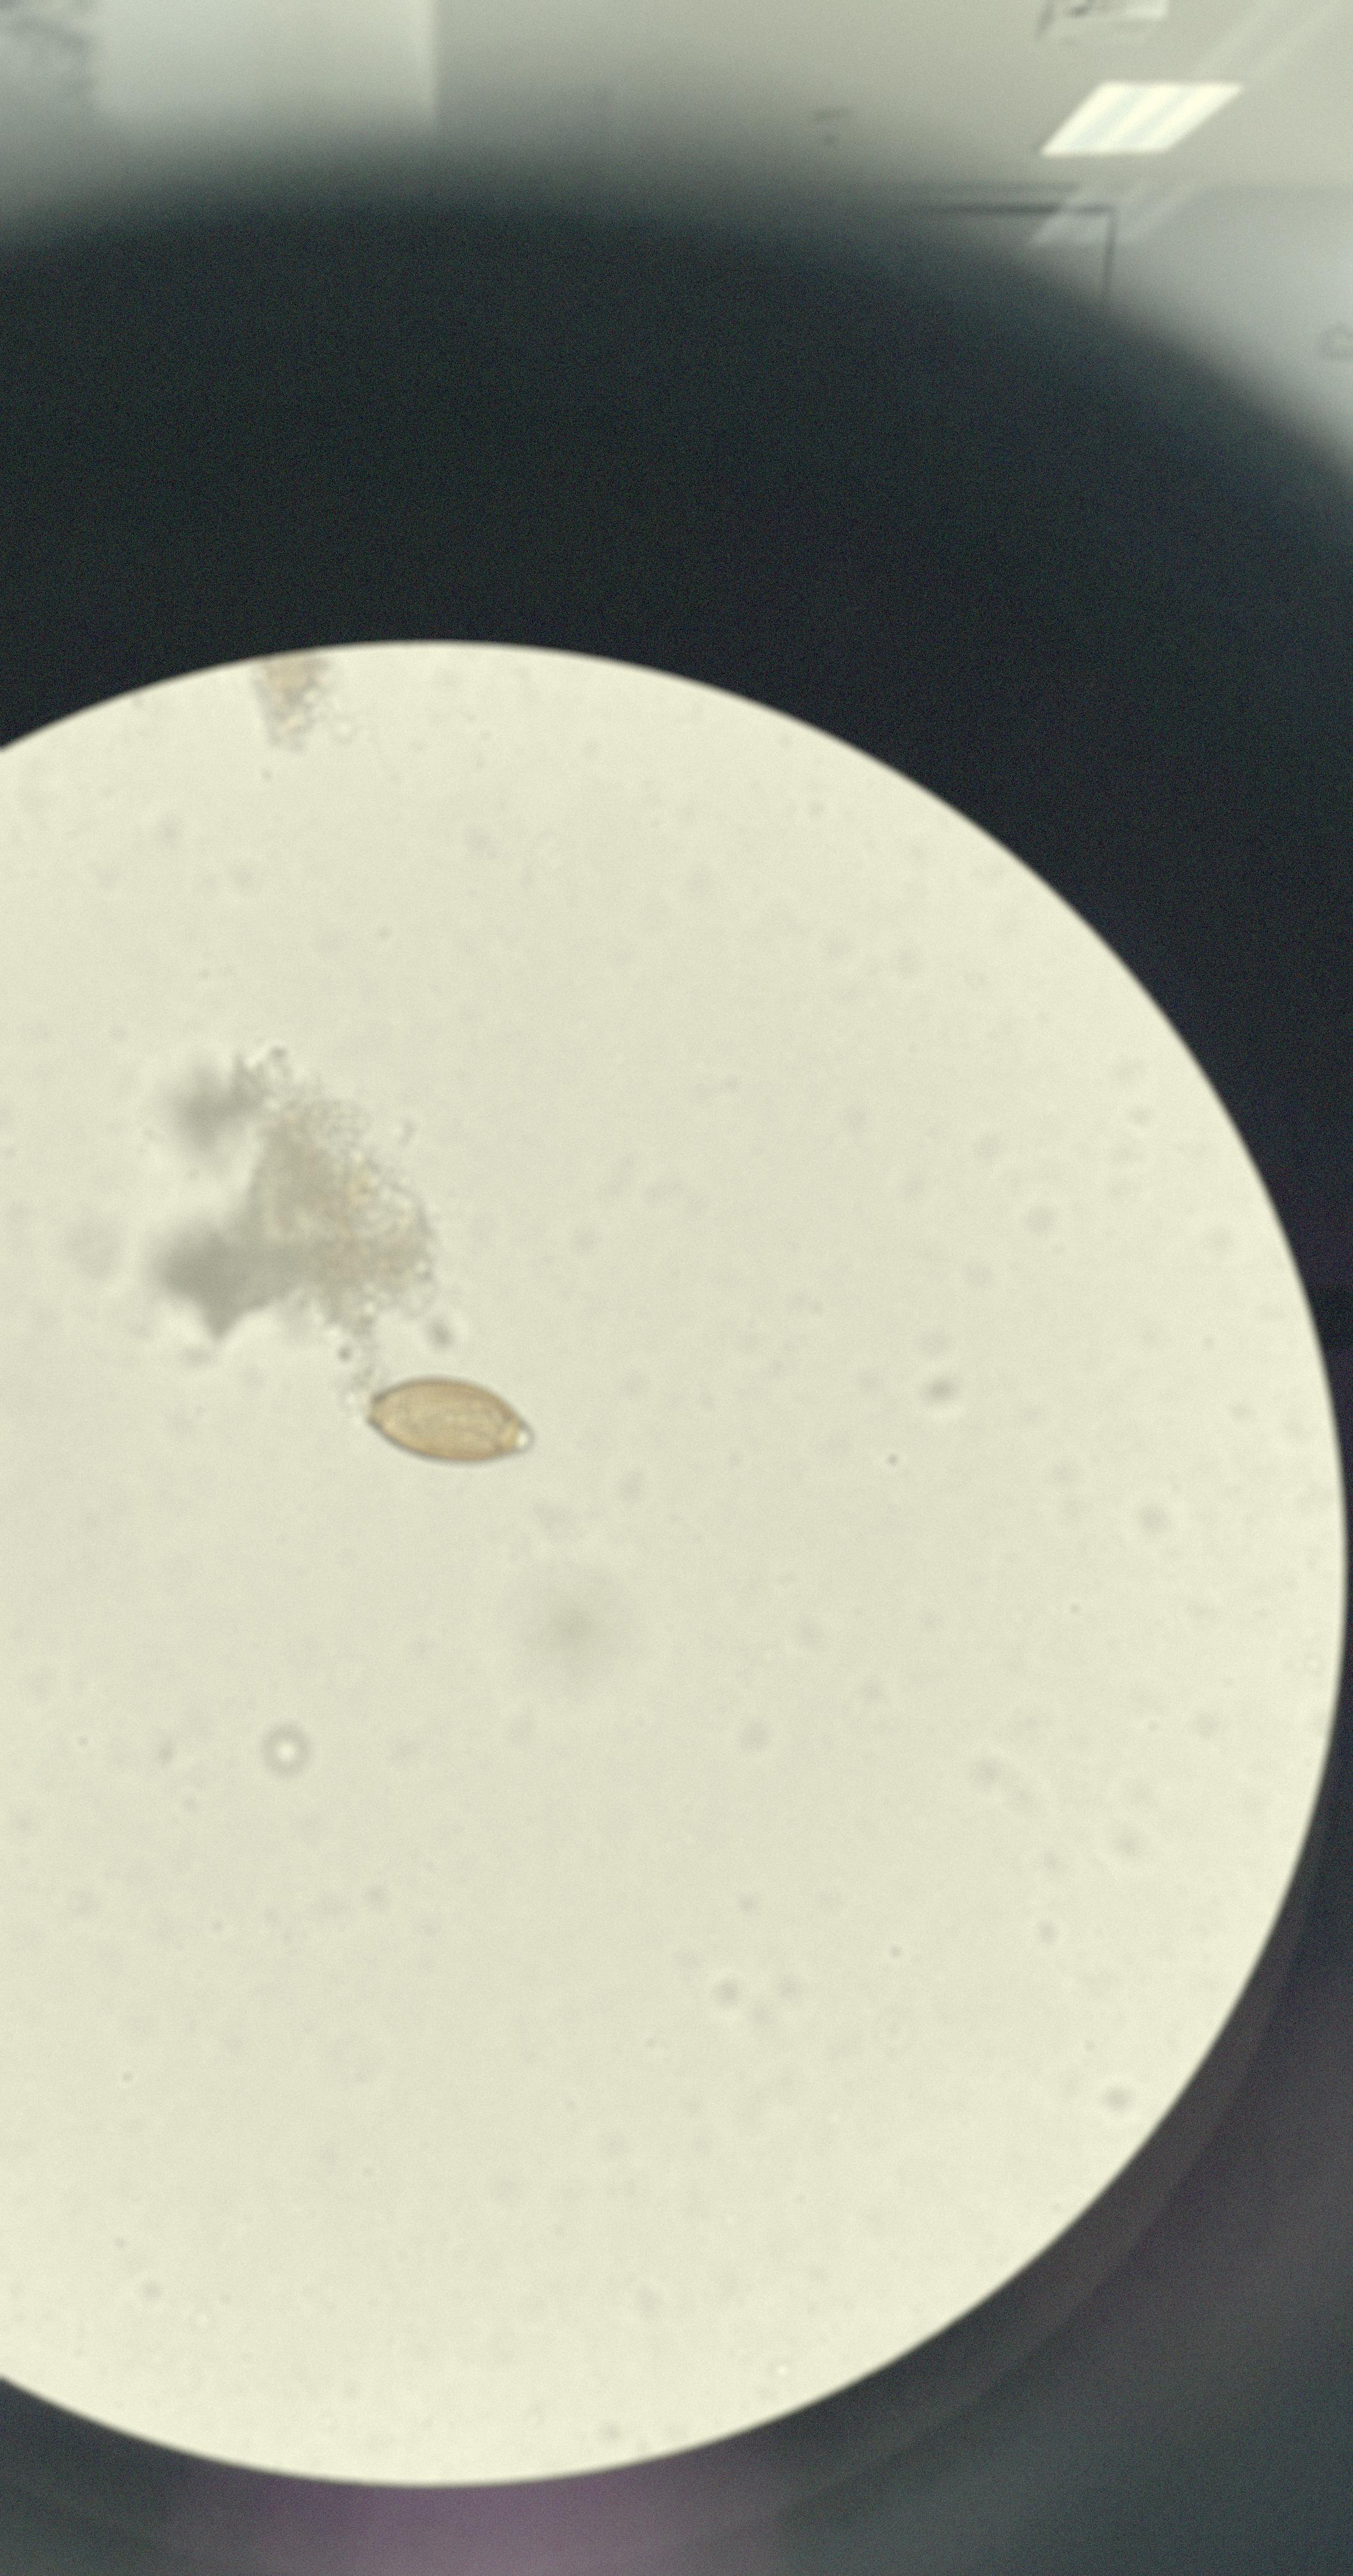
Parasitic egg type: Trichuris trichiura